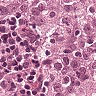
Metastatic tissue present: yes